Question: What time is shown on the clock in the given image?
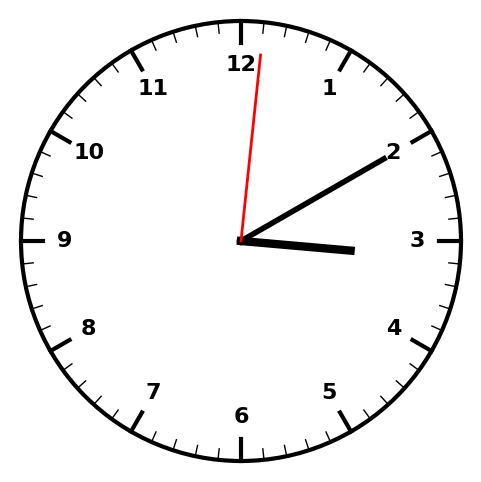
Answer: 03:10:01